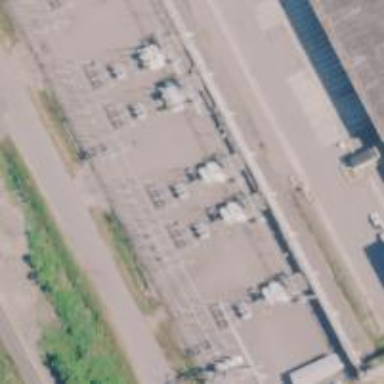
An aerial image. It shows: Switch for power supply.